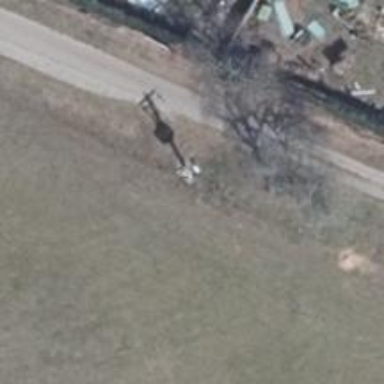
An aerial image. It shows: Power pole.